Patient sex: M
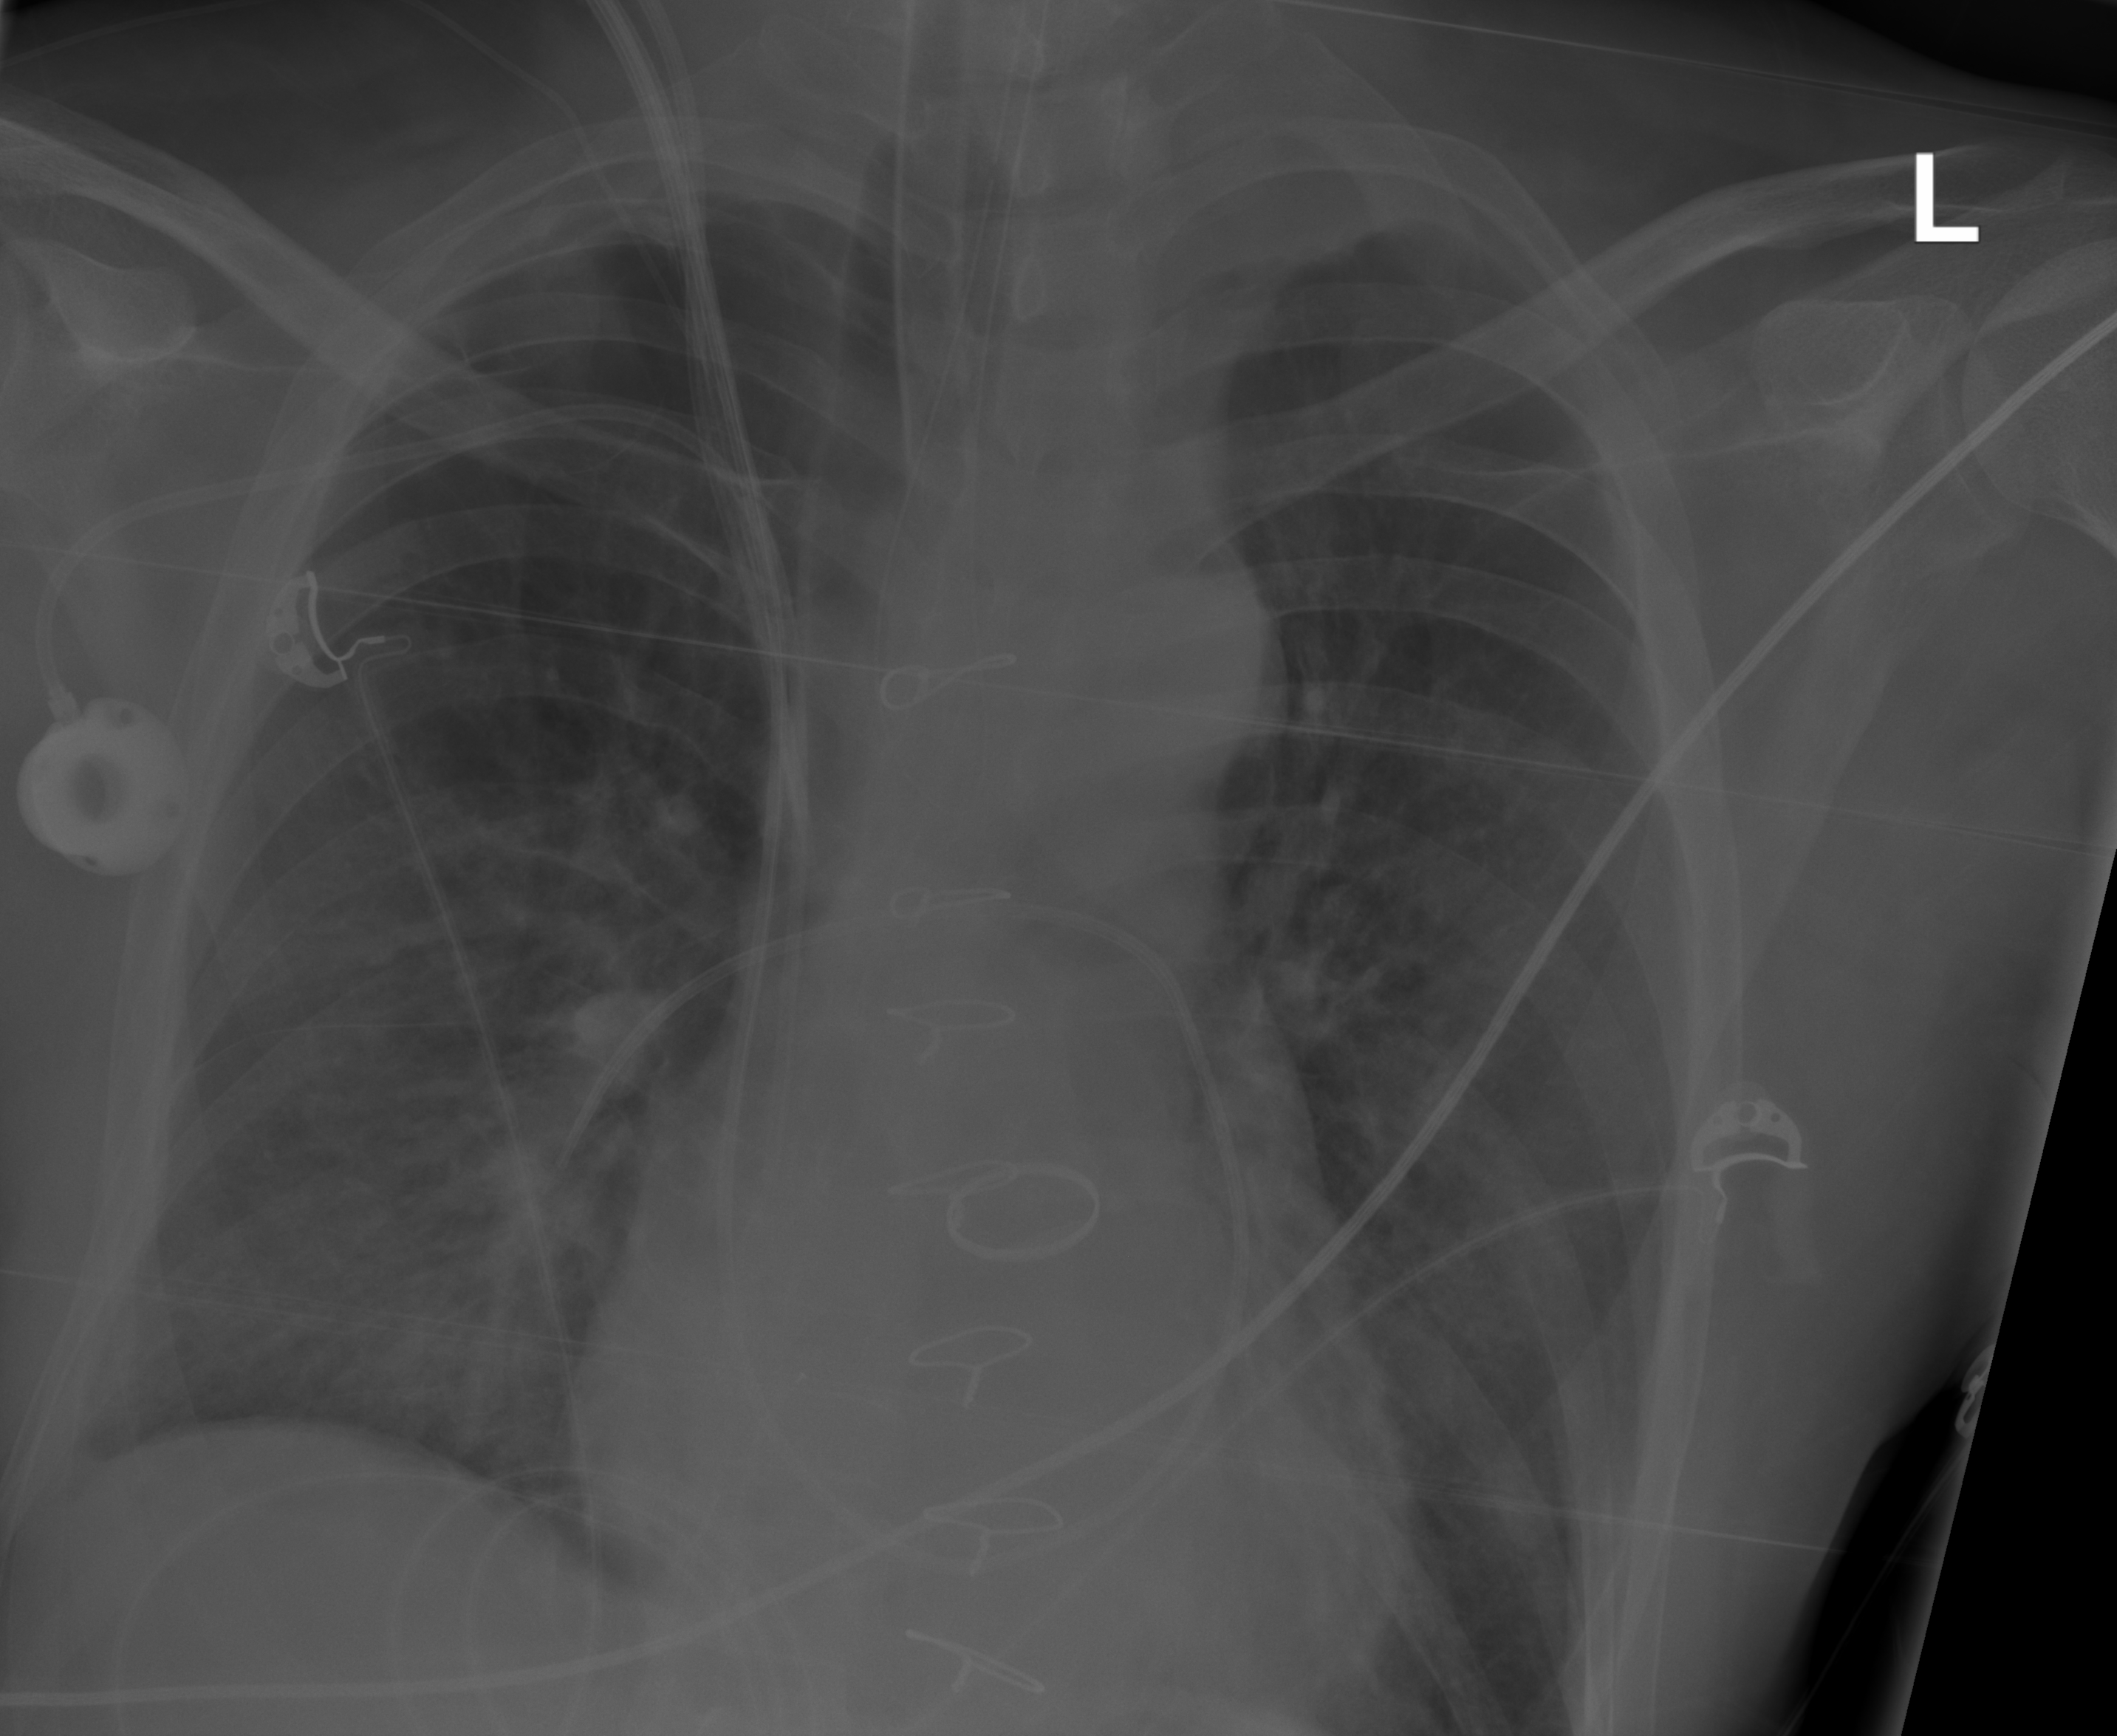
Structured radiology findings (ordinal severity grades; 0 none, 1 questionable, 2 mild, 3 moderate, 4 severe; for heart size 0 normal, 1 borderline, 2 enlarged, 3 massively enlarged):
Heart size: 0
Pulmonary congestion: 2
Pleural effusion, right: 1
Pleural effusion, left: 2
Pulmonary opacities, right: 1
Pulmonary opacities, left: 1
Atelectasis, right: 2
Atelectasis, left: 2